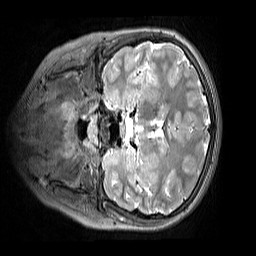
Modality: T2w
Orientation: coronal
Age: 10
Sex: female
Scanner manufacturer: siemens
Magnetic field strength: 3 T
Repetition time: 3.2 s
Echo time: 0.408 s